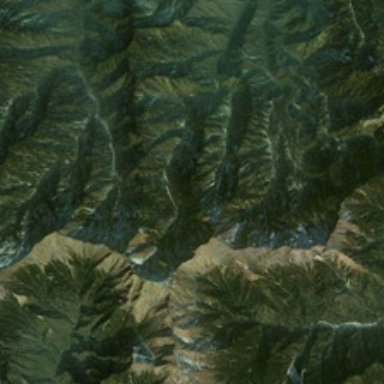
Part of the khaki mountainpeak is covered with snow .